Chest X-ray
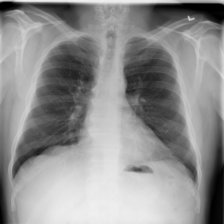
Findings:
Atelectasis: negative
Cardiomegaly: negative
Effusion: negative
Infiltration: negative
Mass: negative
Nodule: negative
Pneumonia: negative
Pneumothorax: negative
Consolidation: negative
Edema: negative
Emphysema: negative
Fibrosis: negative
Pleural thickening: negative
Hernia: negative